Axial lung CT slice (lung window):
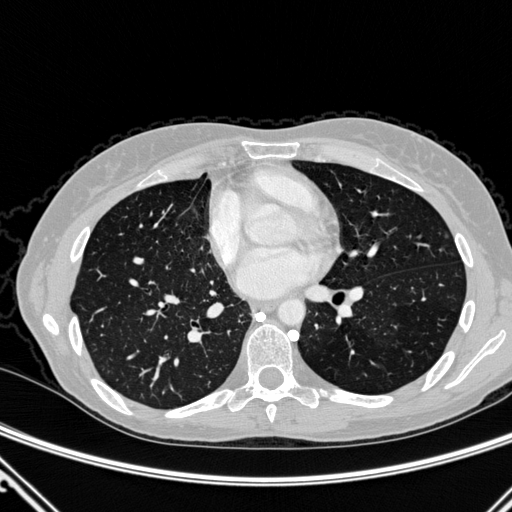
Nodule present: no